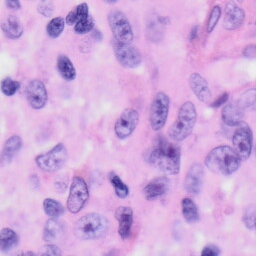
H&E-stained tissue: Skin